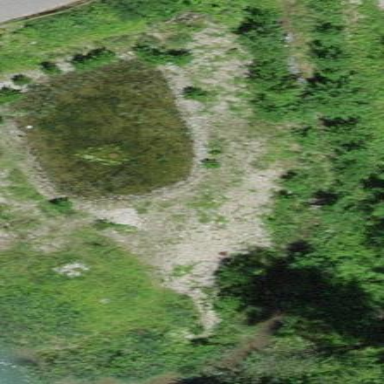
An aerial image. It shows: Pond surrounded by natural water.